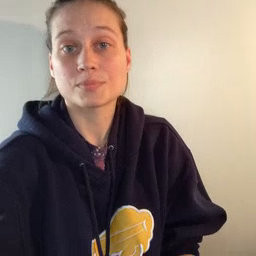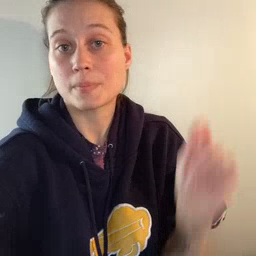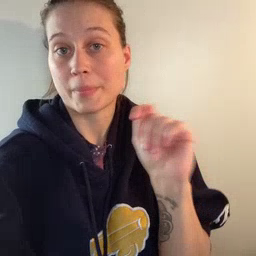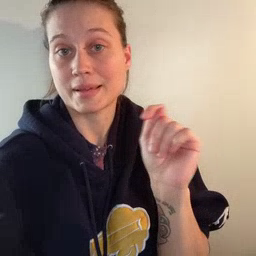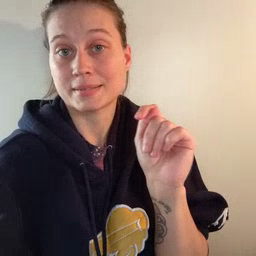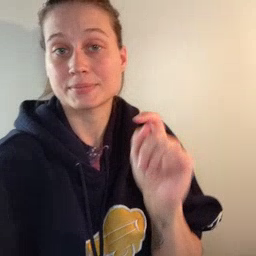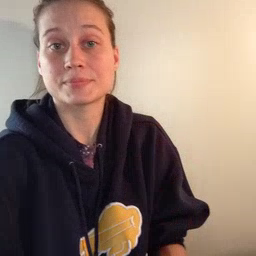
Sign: potty